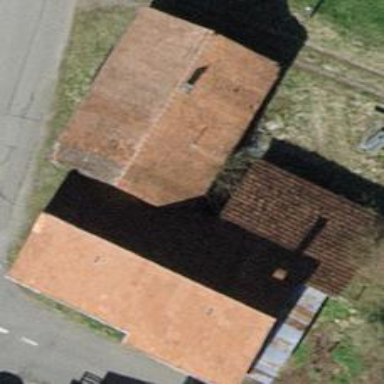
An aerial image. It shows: Shed.